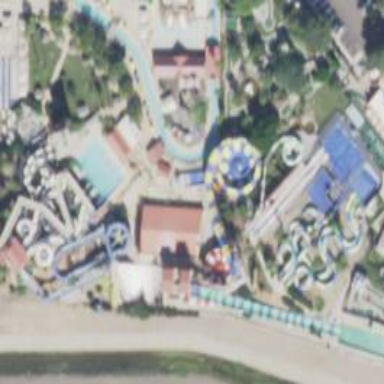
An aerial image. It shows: Water slide attraction.